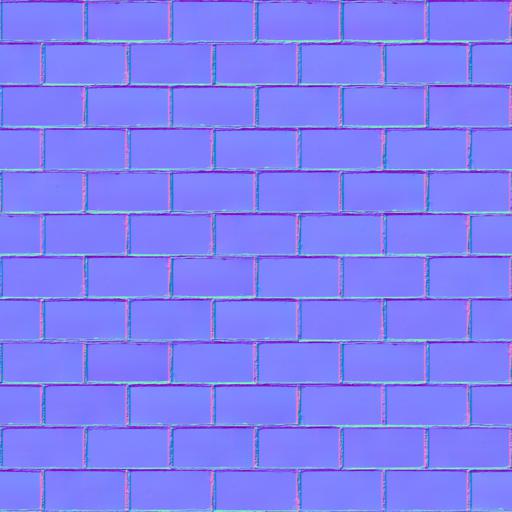
brick bricks orange stone wall